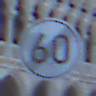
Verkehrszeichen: EndeGeschwindigkeit60
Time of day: Dawn
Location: Outdoor (Urban)
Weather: Clear
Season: NotSpecified
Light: Natural